Aerial crown-view tile of a tropical tree (Barro Colorado Island, Panama), acquired 20240611:
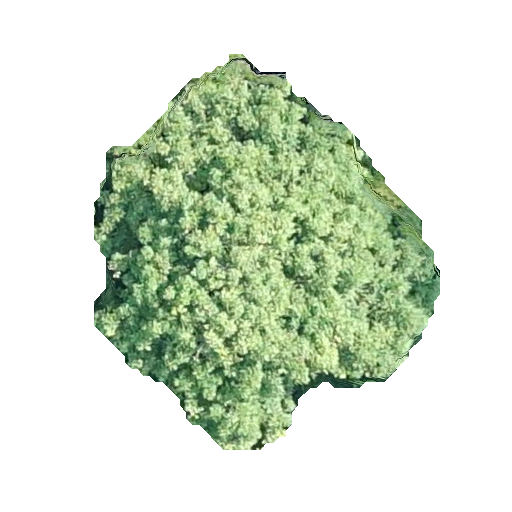
Species: Sterculia apetala
GBIF accepted scientific name: Sterculia apetala
Crown area: 141.068 m²